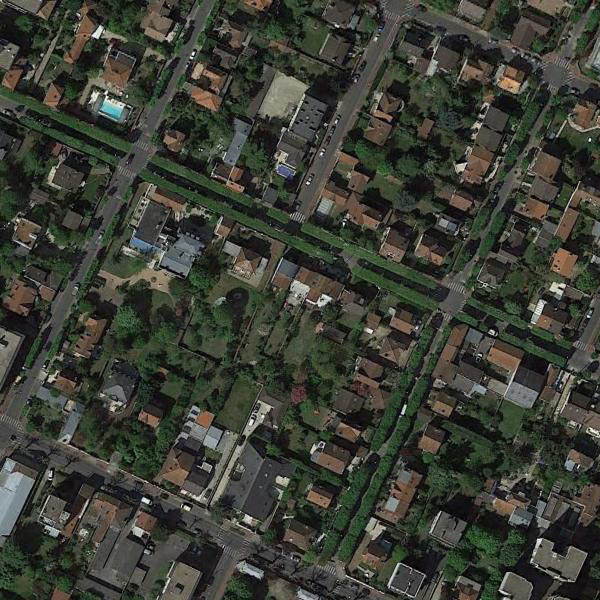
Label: DenseResidential